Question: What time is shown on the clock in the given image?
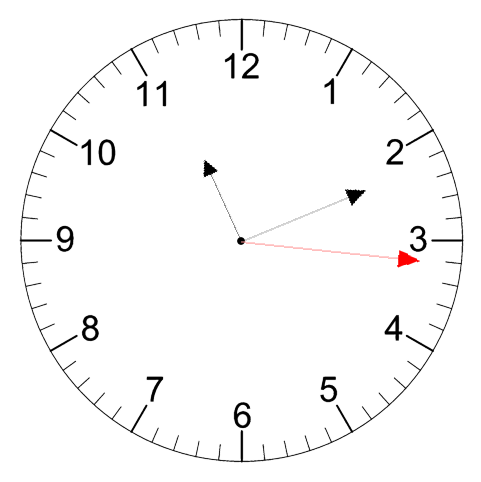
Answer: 11:11:16